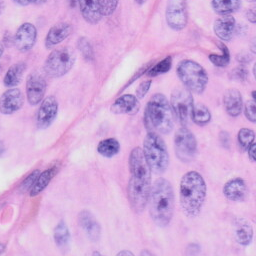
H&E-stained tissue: Skin